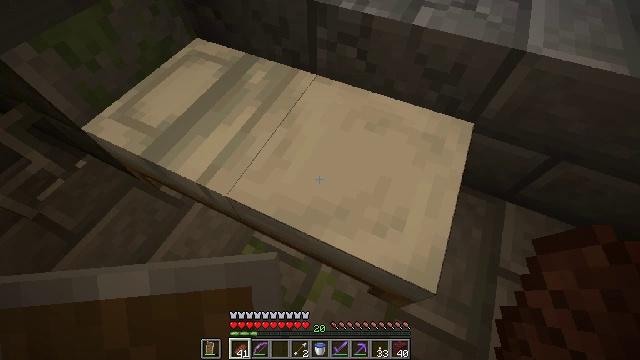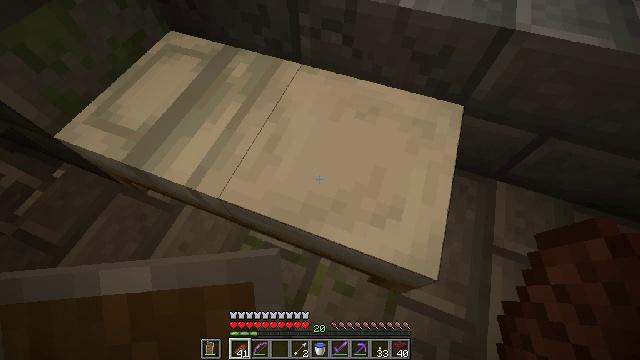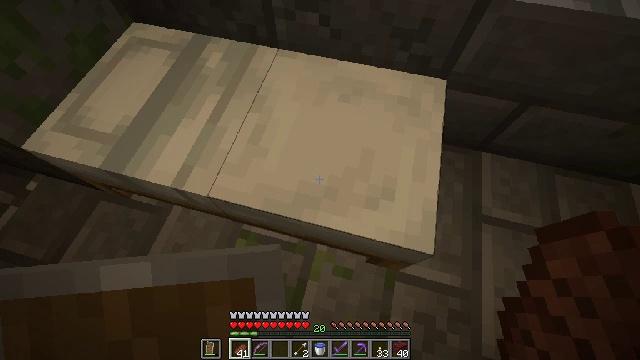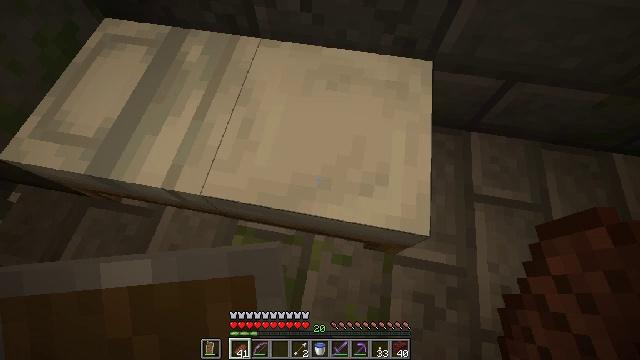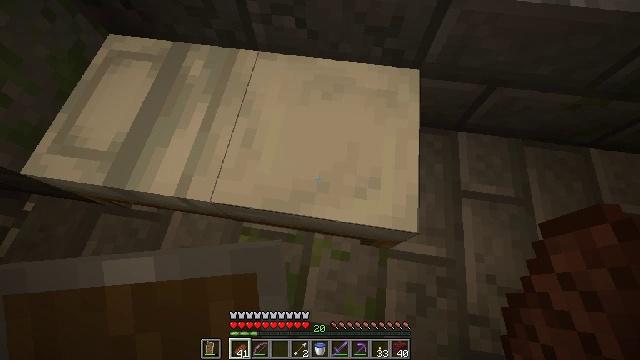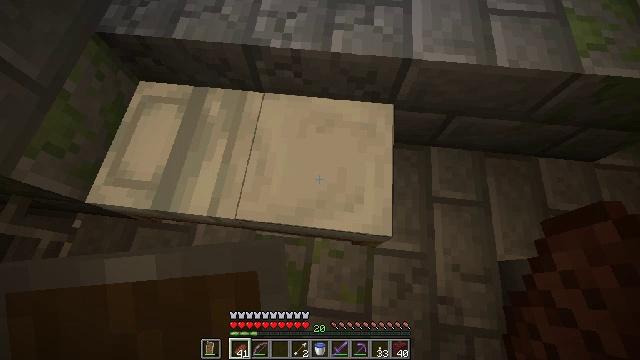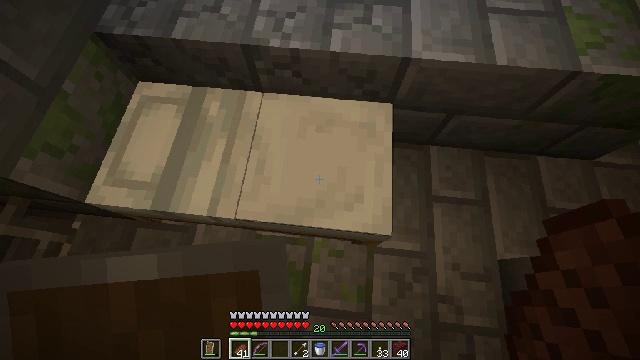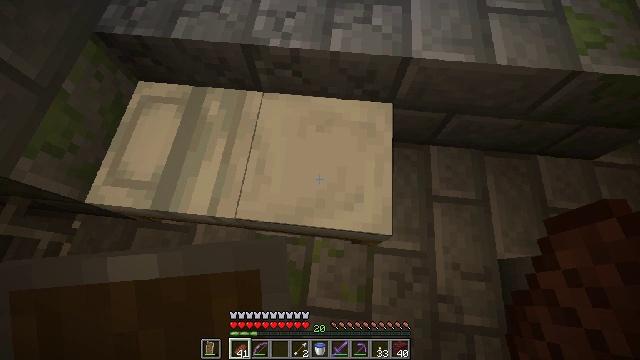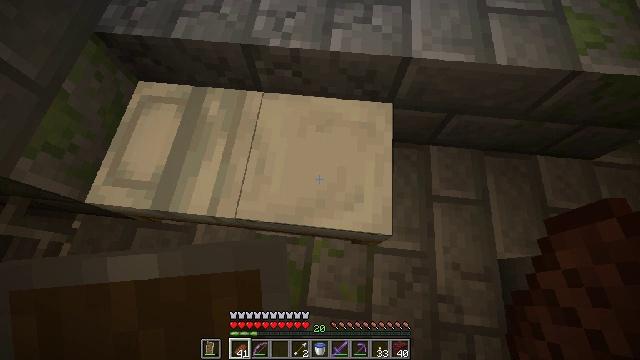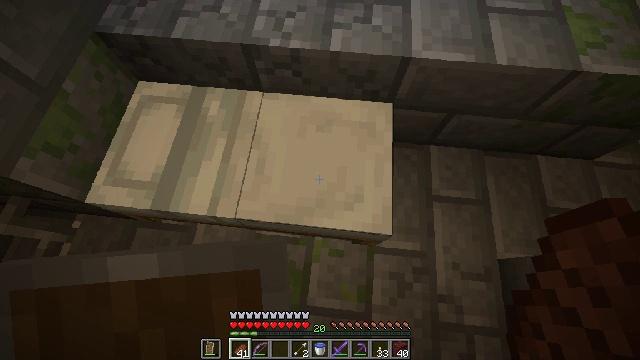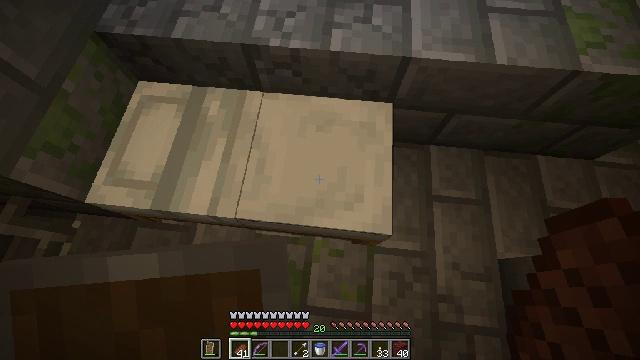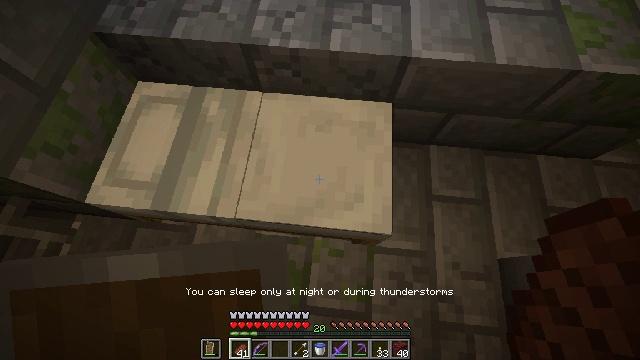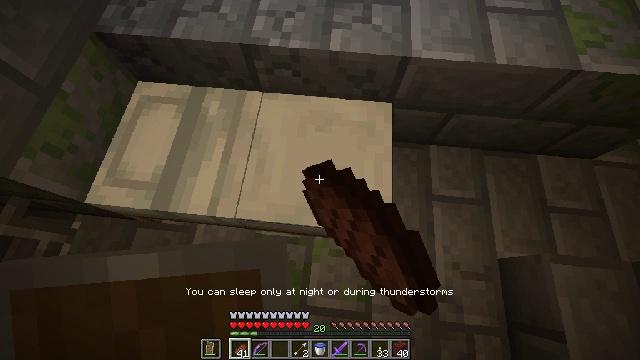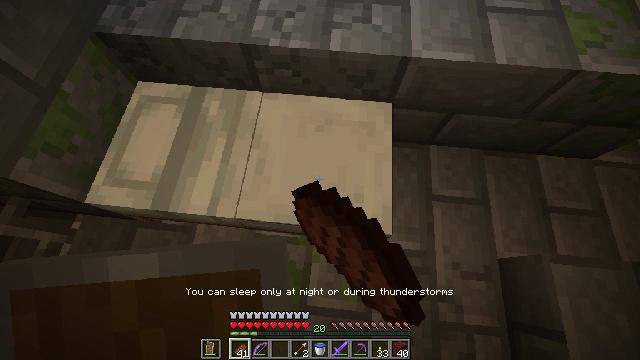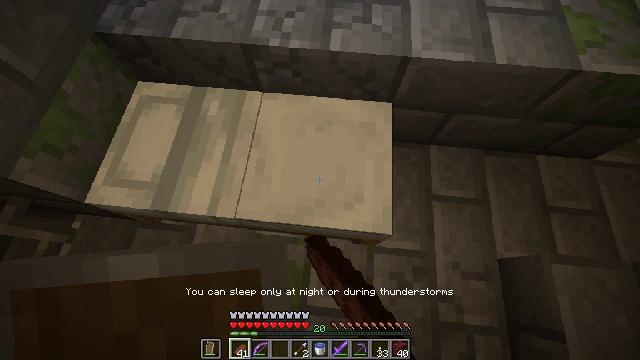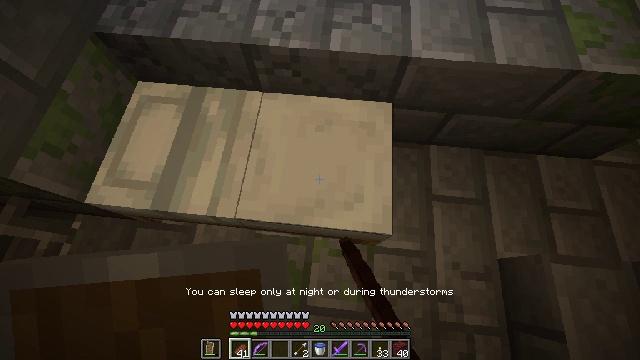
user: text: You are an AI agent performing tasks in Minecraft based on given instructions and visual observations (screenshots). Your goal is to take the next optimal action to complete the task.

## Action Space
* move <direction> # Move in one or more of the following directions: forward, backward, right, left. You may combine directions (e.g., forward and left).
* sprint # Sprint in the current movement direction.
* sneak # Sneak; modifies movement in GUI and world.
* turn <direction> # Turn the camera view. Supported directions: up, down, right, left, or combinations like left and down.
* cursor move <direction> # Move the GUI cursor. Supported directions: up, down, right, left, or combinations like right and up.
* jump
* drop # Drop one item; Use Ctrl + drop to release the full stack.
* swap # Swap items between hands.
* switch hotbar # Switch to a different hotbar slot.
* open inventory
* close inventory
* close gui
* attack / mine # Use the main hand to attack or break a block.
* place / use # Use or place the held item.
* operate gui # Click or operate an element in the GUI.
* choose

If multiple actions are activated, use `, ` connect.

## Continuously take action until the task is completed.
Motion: motion action
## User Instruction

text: Collect end stone for your base.
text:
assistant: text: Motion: turn right and down
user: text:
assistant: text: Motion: turn right and down
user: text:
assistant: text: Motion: turn right and down
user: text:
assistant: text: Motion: turn right and down
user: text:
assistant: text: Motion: turn right and down
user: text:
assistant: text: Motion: use / place
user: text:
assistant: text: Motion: use / place
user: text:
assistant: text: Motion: use / place
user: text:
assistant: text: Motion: use / place
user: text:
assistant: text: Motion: no_op
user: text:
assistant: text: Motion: no_op
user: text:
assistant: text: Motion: no_op
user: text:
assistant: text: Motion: no_op
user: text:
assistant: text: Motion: no_op
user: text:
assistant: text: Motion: no_op
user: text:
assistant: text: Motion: no_op
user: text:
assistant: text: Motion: no_op
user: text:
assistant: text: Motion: no_op
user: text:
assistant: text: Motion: no_op
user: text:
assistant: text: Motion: turn right and up
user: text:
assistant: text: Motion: turn right and up
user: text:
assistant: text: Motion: turn right and up
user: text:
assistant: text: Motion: turn right and up
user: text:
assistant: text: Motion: move forward and move right, turn right and up
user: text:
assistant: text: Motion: move forward and move right, turn right and up
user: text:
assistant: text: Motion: move forward and move right, turn right and up
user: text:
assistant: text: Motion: move forward and move right, turn up
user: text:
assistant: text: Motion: move forward
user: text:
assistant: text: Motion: move forward, turn up
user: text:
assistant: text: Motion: move forward